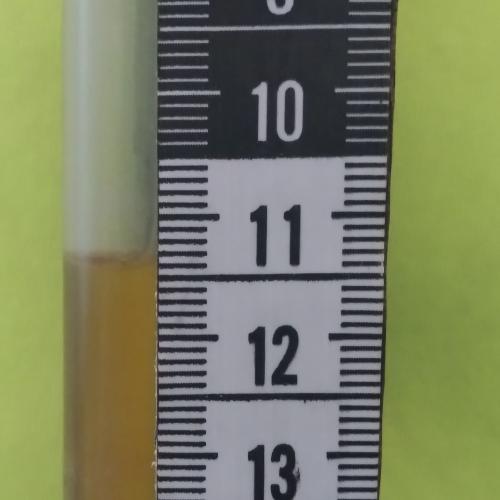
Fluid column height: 11.3 cm